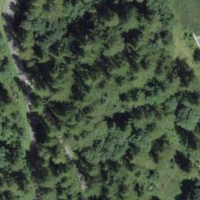
EUNIS habitat code: 41
Species observed at this site:
Boloria titania
Erebia alberganus